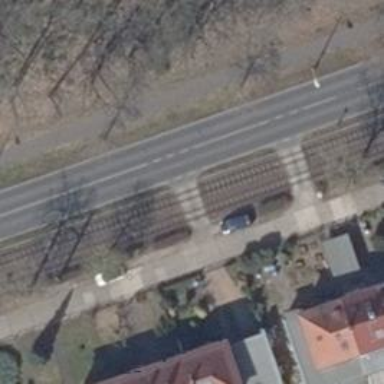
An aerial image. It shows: Tram crossing on the railway.